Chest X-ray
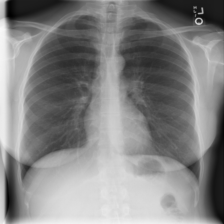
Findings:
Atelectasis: negative
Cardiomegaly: negative
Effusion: negative
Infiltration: negative
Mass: negative
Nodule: negative
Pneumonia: negative
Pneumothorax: negative
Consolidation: negative
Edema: negative
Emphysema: negative
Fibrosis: negative
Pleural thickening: negative
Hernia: negative